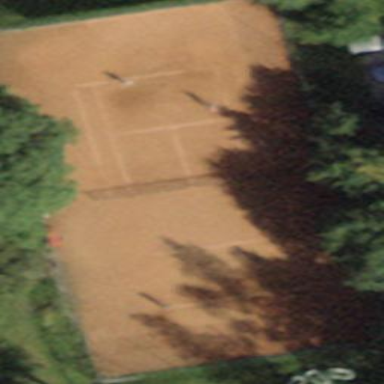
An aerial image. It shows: Tennis court on pitch.